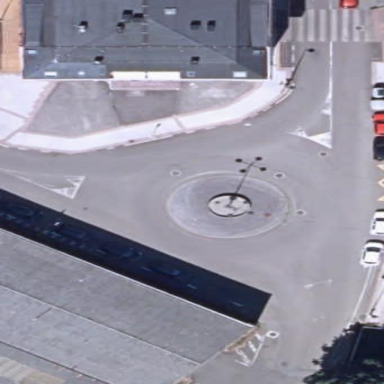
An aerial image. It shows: Asphalt road in residential area leading to roundabout.